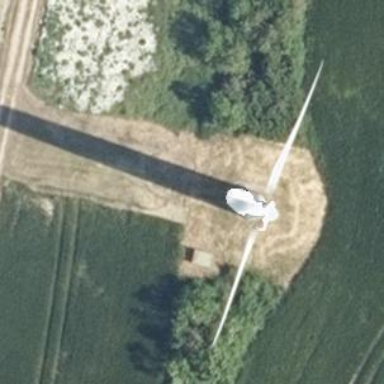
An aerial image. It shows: Wind-powered generator.